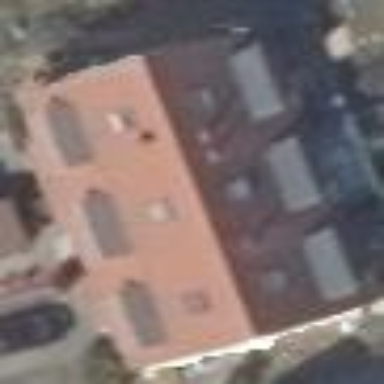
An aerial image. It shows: Terrace building with gabled roof.